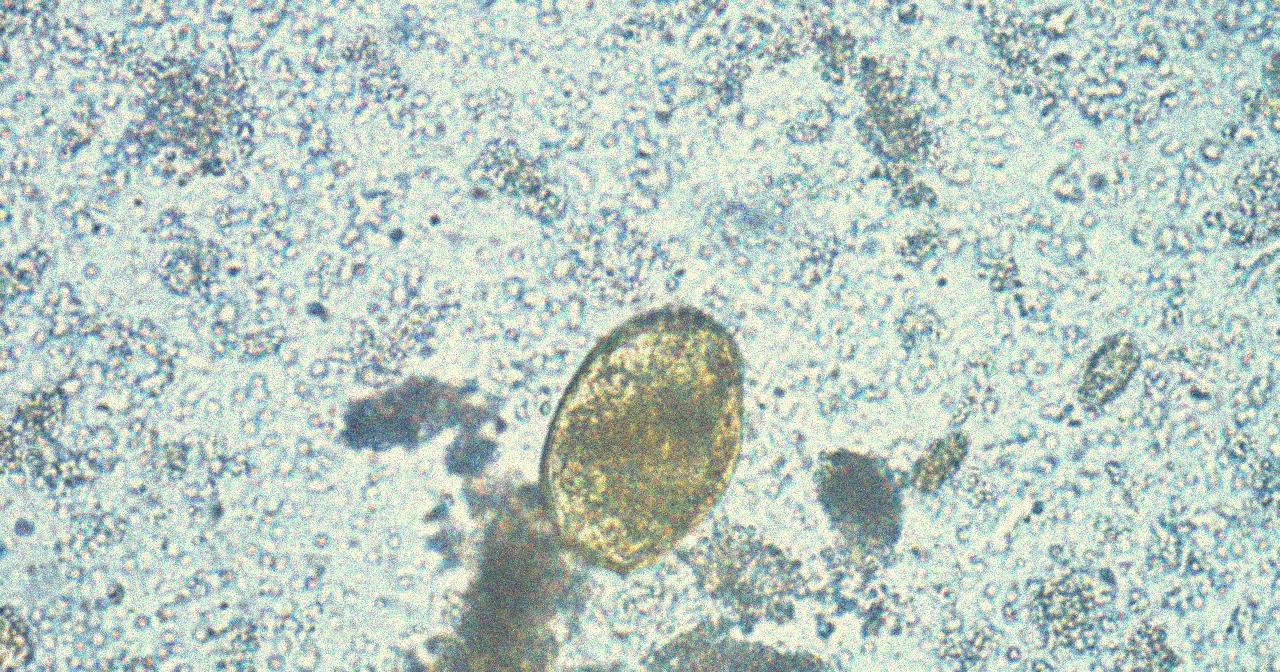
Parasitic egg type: Paragonimus spp